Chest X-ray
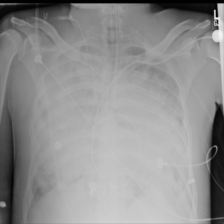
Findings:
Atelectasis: negative
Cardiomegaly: negative
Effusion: negative
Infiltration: negative
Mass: negative
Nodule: negative
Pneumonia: negative
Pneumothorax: negative
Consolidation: negative
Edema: negative
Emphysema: negative
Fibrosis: negative
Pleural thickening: negative
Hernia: negative